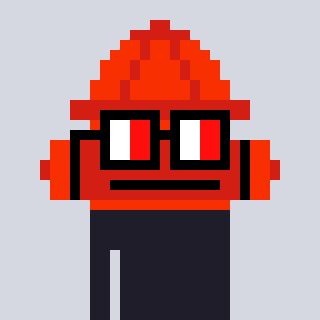
a pixel art character with square glasses with black frames and red eyes, a fire hydrant-shaped head and a peachy-colored body on a cool background